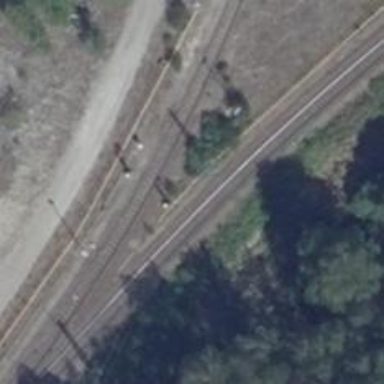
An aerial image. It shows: Railway yard.